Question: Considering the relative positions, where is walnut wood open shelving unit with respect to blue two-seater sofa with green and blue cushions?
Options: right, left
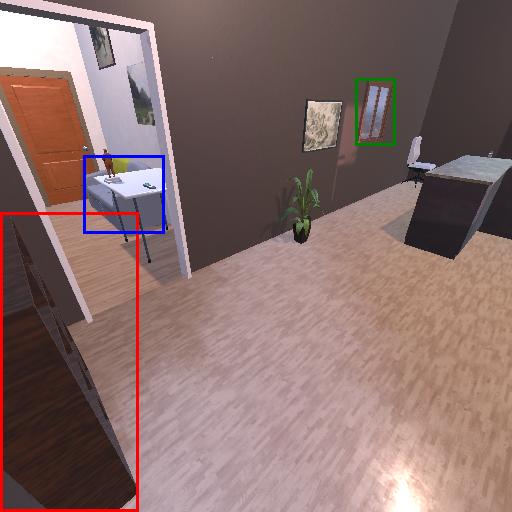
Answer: right